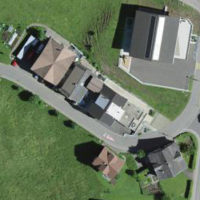
EUNIS habitat code: 55
Species observed at this site:
Petasites hybridus